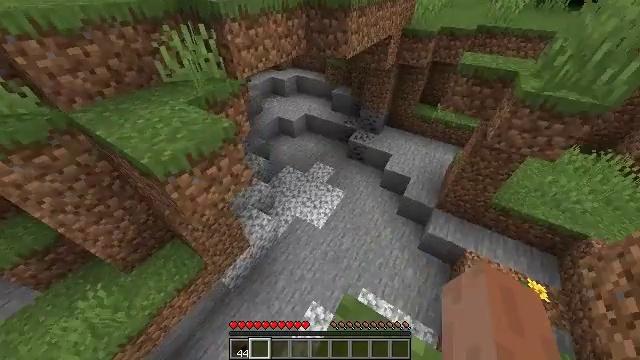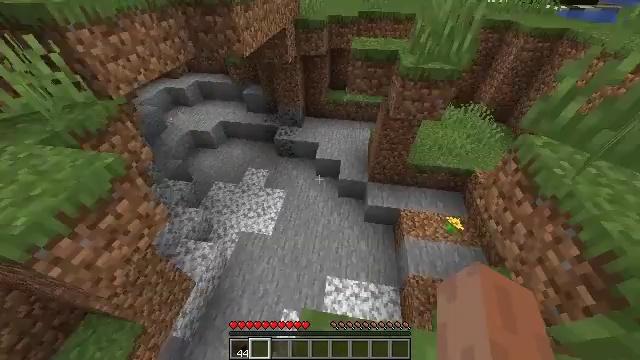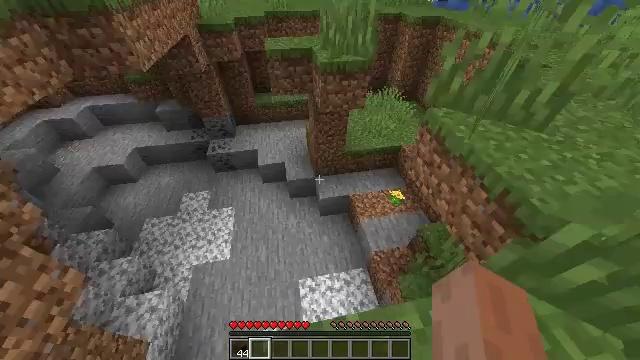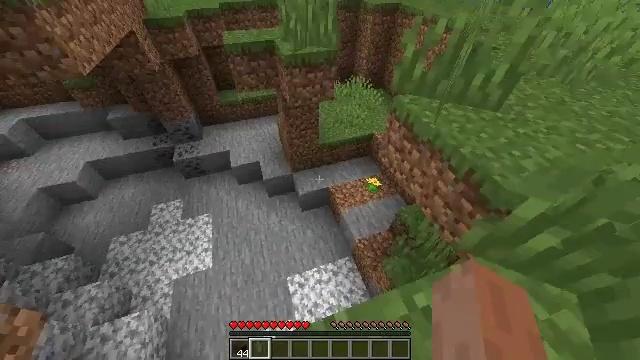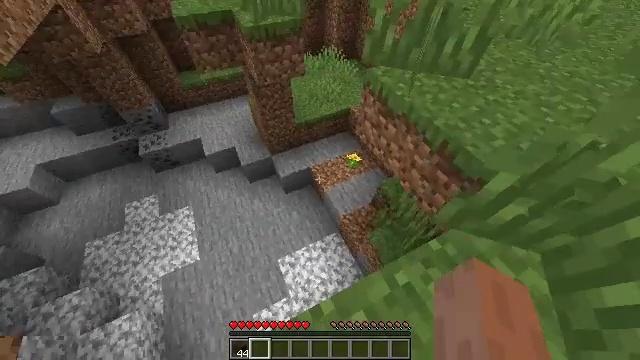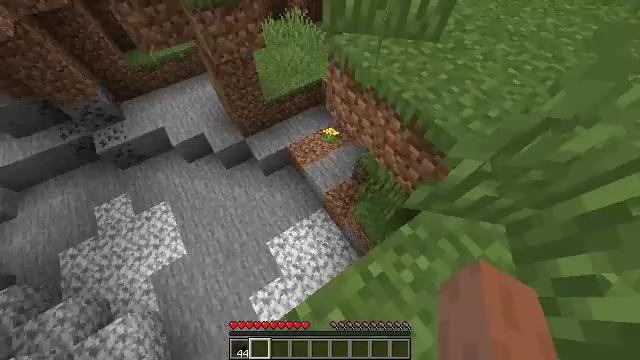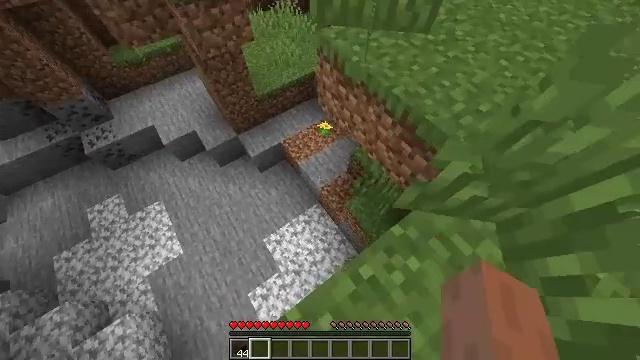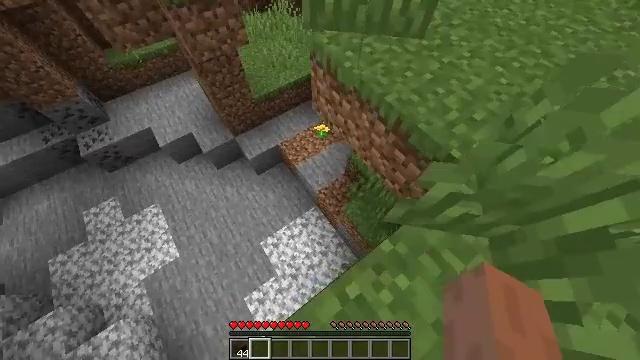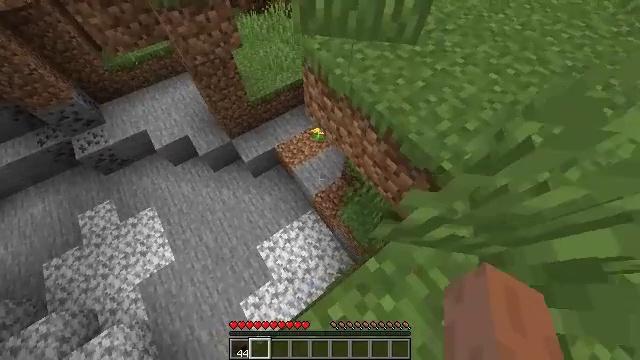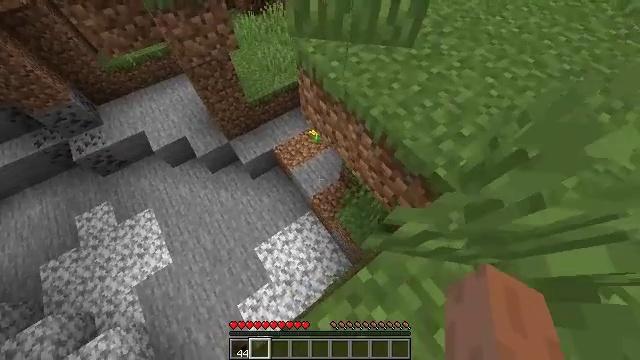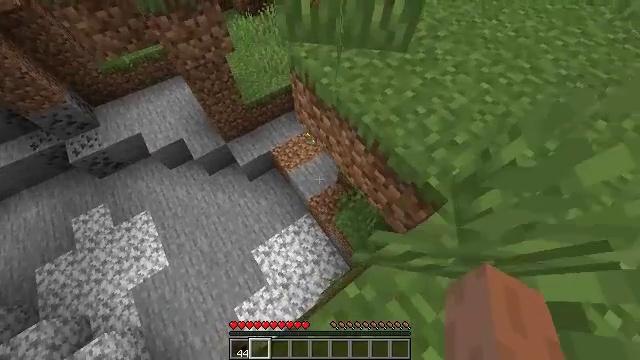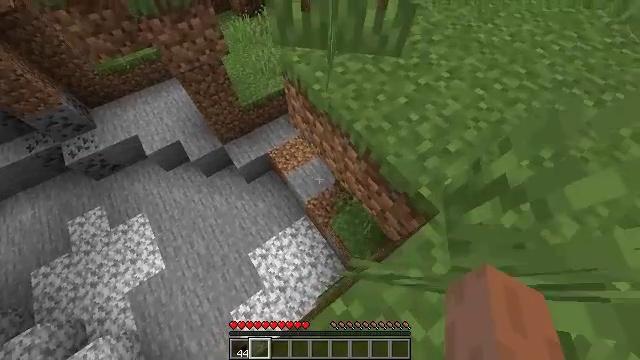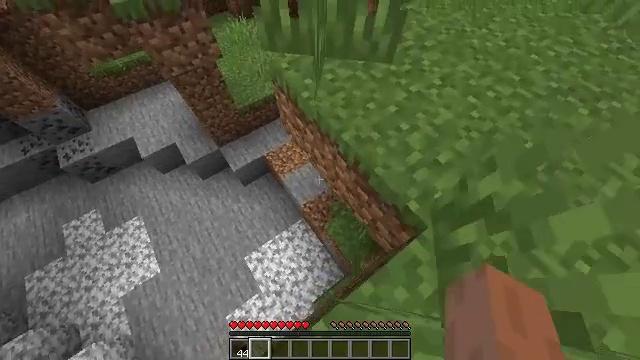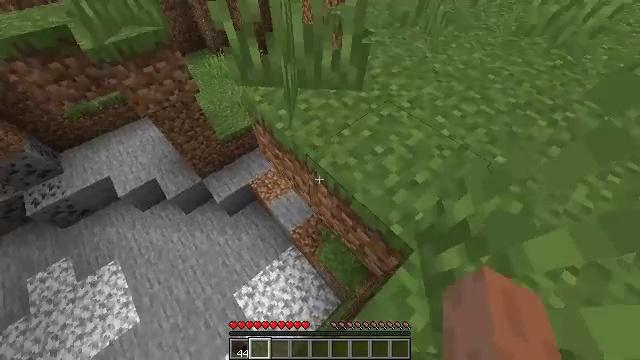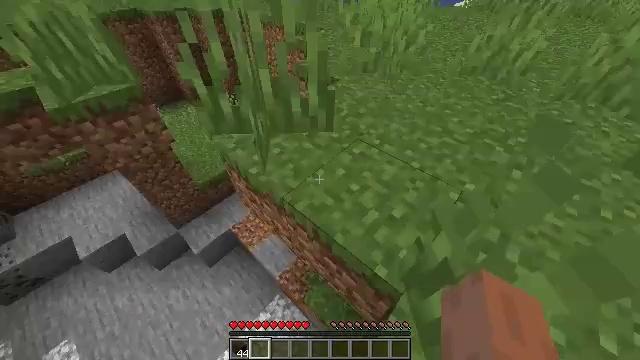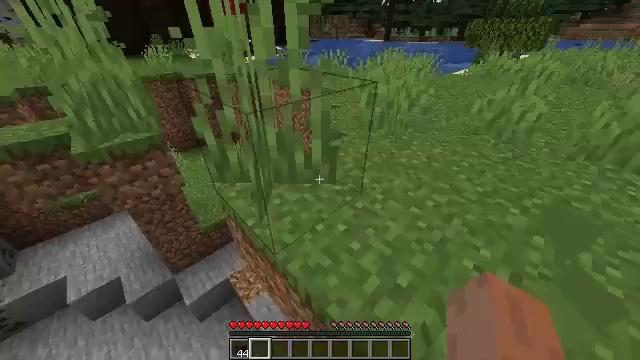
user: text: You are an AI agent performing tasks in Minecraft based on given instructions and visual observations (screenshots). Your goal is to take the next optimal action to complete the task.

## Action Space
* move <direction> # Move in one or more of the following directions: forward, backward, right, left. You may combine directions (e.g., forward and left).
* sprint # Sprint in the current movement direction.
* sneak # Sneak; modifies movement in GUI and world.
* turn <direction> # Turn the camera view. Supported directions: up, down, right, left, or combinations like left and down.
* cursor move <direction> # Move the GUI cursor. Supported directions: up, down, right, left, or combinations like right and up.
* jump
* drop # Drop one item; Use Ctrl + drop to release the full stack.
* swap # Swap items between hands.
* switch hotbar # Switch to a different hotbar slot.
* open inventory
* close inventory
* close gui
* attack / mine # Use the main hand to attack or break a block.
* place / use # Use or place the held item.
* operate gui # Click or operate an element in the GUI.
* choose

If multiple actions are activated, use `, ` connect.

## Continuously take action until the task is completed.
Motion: motion action
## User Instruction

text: Gather the peony by left-clicking.
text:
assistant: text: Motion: move forward and move right, sneak, turn right and down
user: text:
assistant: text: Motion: move forward and move right, sneak, turn right
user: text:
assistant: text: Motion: move forward and move right, sneak, turn right and down
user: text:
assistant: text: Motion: move forward and move right, sneak, turn right and down
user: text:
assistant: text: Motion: move forward and move right, sneak, turn right and down
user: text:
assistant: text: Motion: move forward and move right, sneak, turn right and down
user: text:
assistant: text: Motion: move forward and move right, sneak
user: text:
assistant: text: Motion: move forward and move right, sneak
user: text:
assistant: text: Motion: move forward and move right, sneak
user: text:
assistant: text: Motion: move forward and move right, sneak
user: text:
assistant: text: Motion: move forward and move right, sneak
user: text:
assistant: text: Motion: move forward and move right, sneak
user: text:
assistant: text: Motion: move forward and move right, sneak, turn right and up
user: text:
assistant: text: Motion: move forward and move right, sneak, turn right and up
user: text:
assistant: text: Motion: move forward and move right, sneak, turn left and up
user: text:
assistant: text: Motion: move forward and move right, sneak, turn left and up
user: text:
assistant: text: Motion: move forward and move right, sneak, turn left
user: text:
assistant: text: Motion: move forward and move right, sneak, turn left
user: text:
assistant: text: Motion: move forward and move right, sneak, turn left
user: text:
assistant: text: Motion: move forward and move right, sneak, turn left
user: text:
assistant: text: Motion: move forward and move right, sneak, turn left
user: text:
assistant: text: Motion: move forward and move right, sneak, turn left
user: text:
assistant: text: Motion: move forward and move right, sneak
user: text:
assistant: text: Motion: move forward and move right, sneak
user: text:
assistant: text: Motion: move forward and move right, sneak
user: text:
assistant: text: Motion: move forward and move right, sneak
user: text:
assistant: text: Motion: move forward and move right, turn left
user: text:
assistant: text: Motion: move forward and move right, turn left
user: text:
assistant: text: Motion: move forward and move right, turn left
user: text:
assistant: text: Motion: move forward and move right, turn left and down